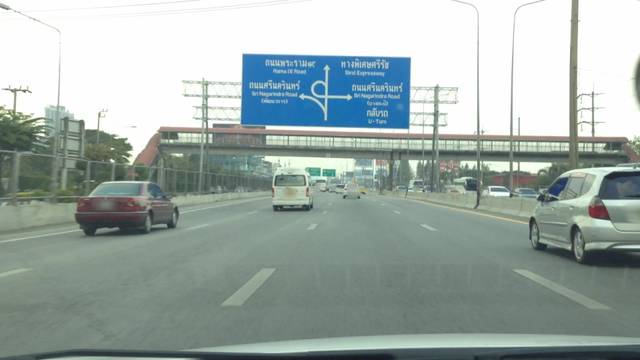
Region: Thailand
Coordinates: 13.739, 100.654